Question: My IIS site is giving browsers problems. They pop up a security warning that the security certificate does not match the name of the site. I'm using a self-signed certificate for testing. I view the certificate. It has the name.
> DnsName.mydomain.com
but the browser is using
> MachineName.mydomain.com
There is a CNAME entry pointing DnsName.mydomain.com to MachineName.mydomain.com.
Even so, they are obviously different. Can you tell me how I can get a new self-signed certificate with the name MachineName.mydomain.com, and how to install it on my test web server such that browsers can use either name without getting this security warning?
I can have the browser install any certificate a self-signed cert from my web server, that's not the problem. The problem is the warning. Here's a screen shot of what I mean.

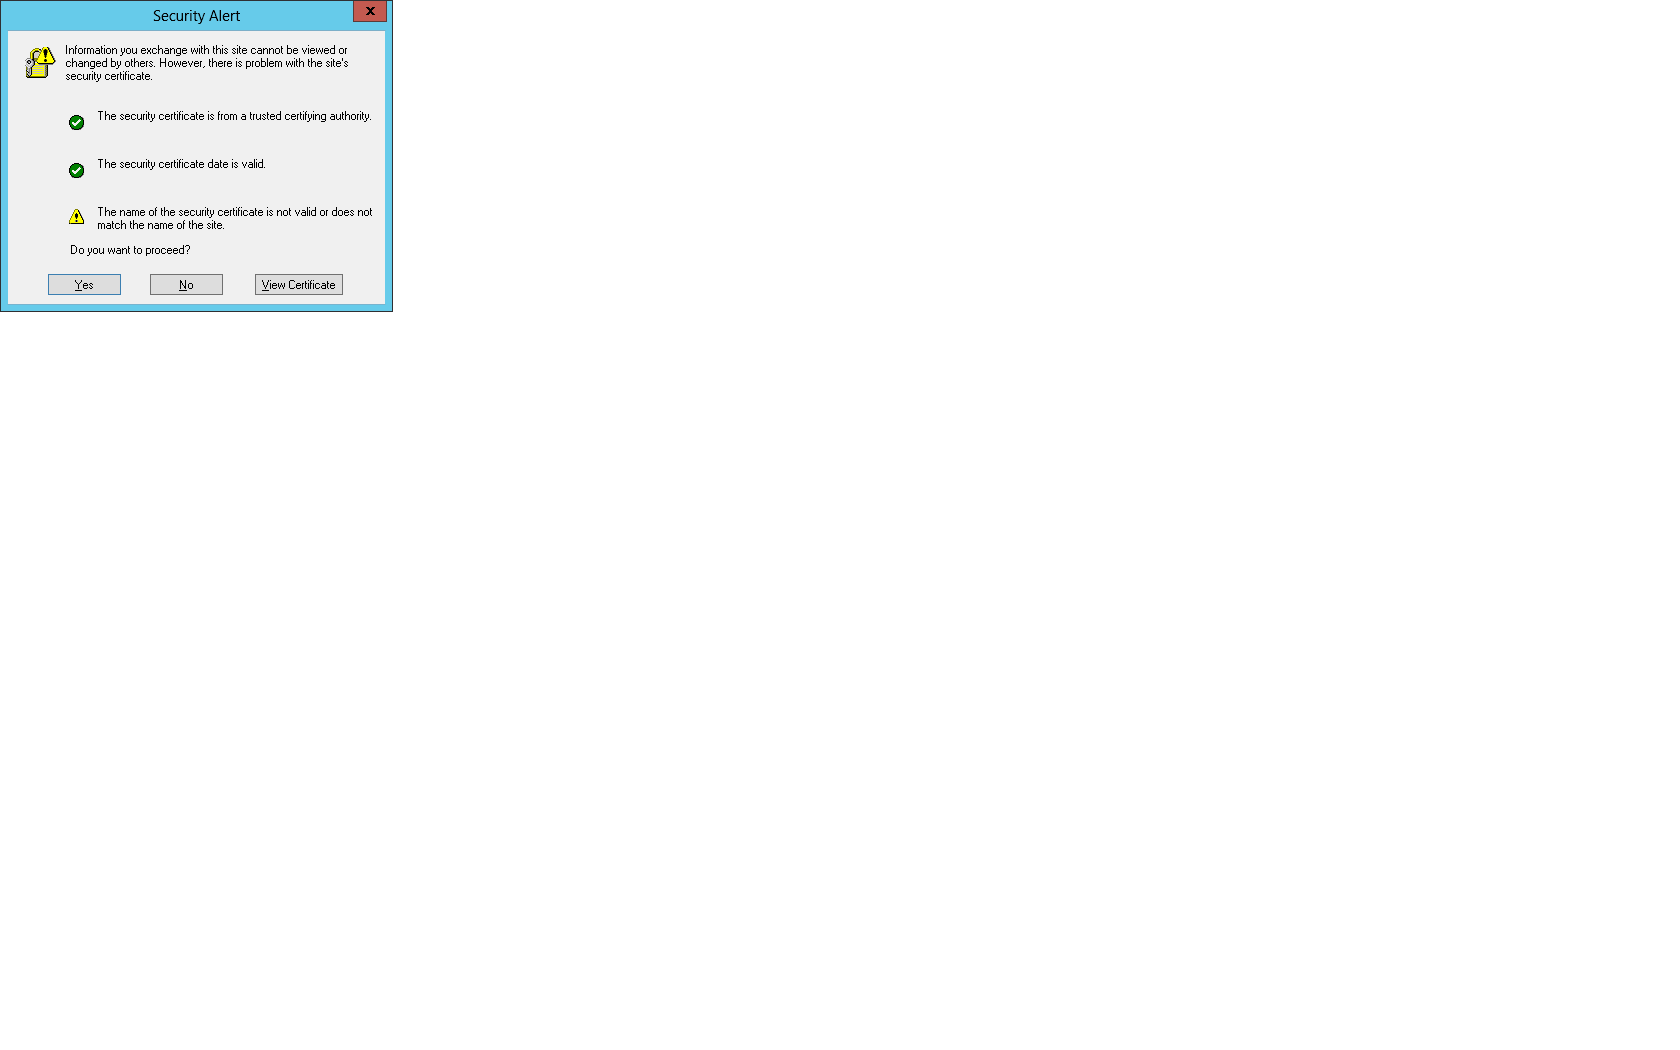
Answer: You can only have one cert per site.
There are a couple of heavy-handed ways of getting around this:
- -
There's also one easy way since you're already self-signing: Just wildcard it (*.mydomain.com). <URL>.
If you really don't want to do that, I'd just have a forced redirect from one URL to the other instead of a CNAME alias.